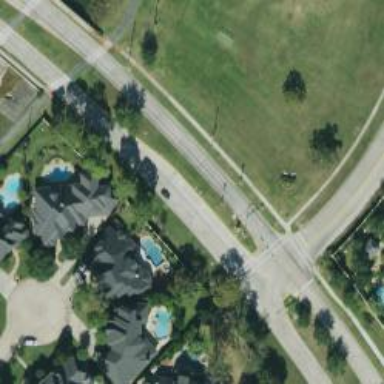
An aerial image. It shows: Secondary road.